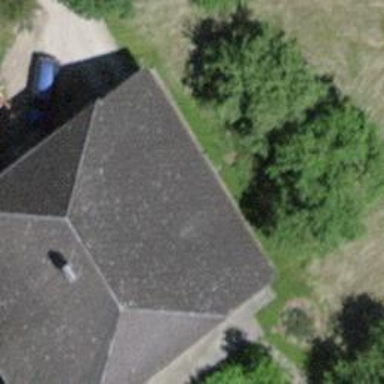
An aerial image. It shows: Hipped roof on residential building.